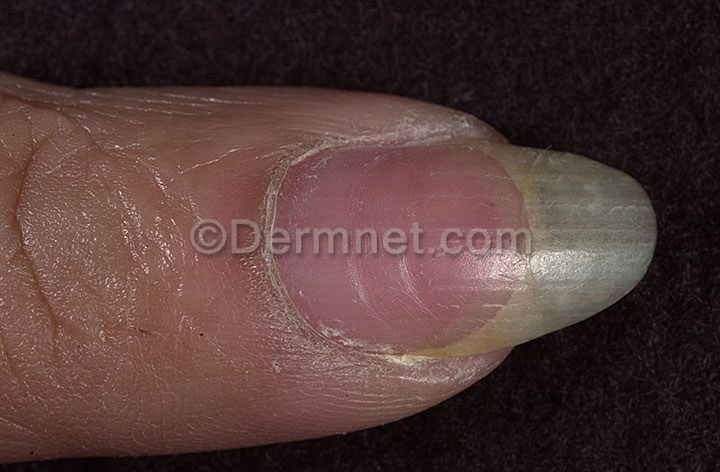
Disease: Nail Fungus and other Nail Disease